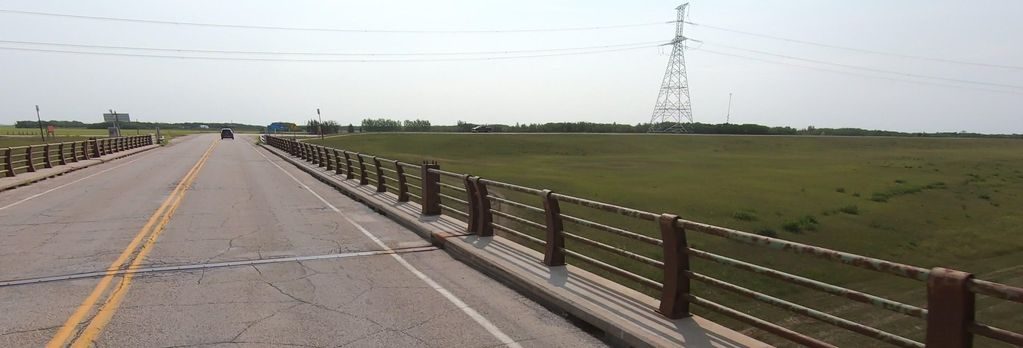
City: winnipeg